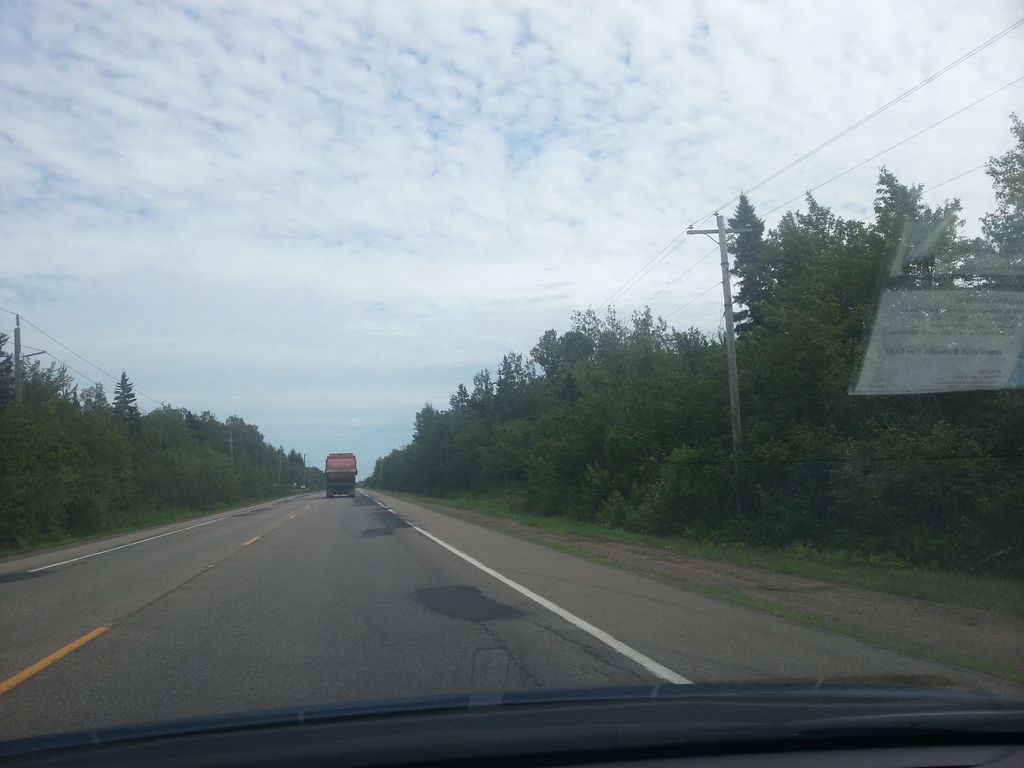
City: charlottetown